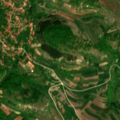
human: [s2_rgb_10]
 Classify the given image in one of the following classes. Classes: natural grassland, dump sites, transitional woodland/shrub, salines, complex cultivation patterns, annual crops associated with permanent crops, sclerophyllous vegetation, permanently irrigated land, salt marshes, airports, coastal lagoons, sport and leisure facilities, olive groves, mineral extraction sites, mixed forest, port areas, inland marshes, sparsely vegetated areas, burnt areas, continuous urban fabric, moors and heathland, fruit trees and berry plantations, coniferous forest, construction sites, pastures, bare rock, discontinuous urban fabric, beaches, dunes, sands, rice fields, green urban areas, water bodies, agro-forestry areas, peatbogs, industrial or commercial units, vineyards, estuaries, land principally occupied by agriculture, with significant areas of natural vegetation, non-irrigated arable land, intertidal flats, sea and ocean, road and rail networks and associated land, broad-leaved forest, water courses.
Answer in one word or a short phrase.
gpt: discontinuous urban fabric, complex cultivation patterns, land principally occupied by agriculture, with significant areas of natural vegetation, transitional woodland/shrub